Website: ulta-beauty
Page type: billing-address
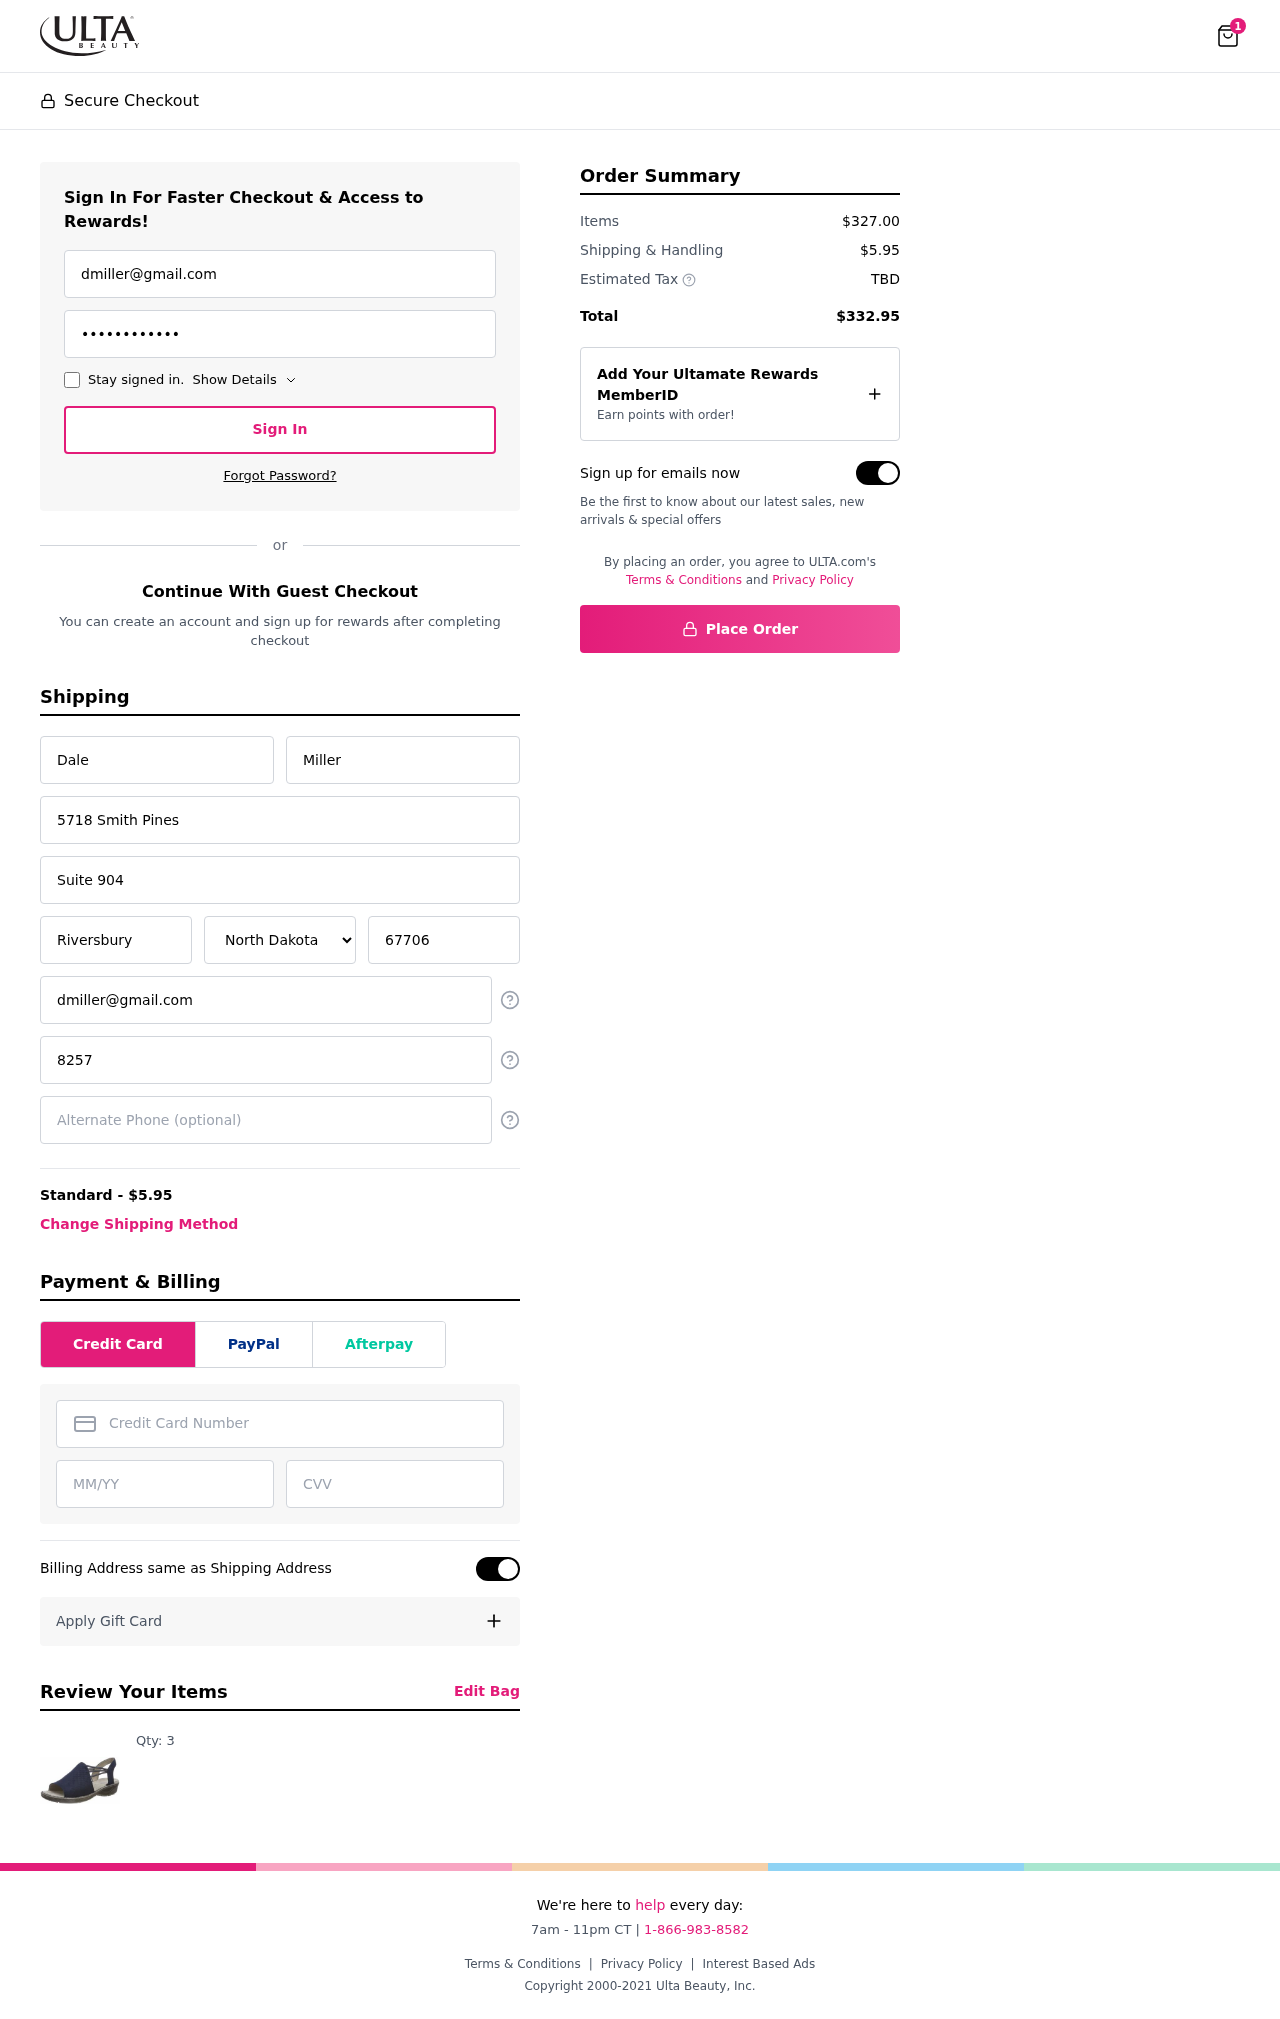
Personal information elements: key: PII_STATE
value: North Dakota
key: PII_EMAIL
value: dmiller@gmail.com
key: PII_FIRSTNAME
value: Dale
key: PII_LASTNAME
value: Miller
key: PII_STREET
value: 5718 Smith Pines
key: PII_STREET2
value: Suite 904
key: PII_CITY
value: Riversbury
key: PII_POSTCODE
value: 67706
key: PII_PHONE
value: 8257595058
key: PII_CARD_NUMBER
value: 6590 1491 3266 4499
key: PII_CARD_EXPIRY
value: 03/27
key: PII_CARD_CVV
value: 499
Product elements: key: PRODUCT1_QUANTITY
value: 3
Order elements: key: ORDER_NUM_ITEMS
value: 1
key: ORDER_SHIPPING_COST
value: $5.95
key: ORDER_SUBTOTAL
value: $327.00
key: ORDER_TOTAL
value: $332.95